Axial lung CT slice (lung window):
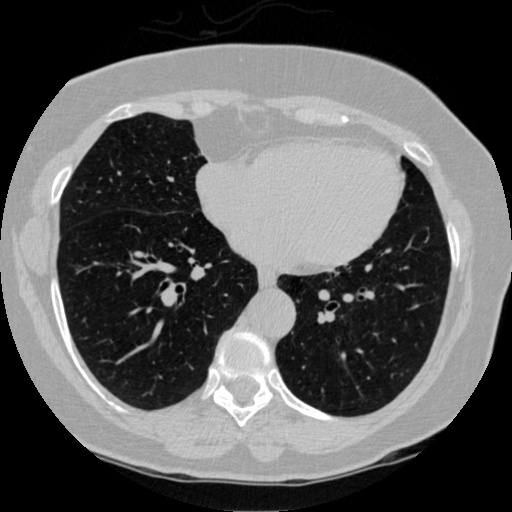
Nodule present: no